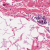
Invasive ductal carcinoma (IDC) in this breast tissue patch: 0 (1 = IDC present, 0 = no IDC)